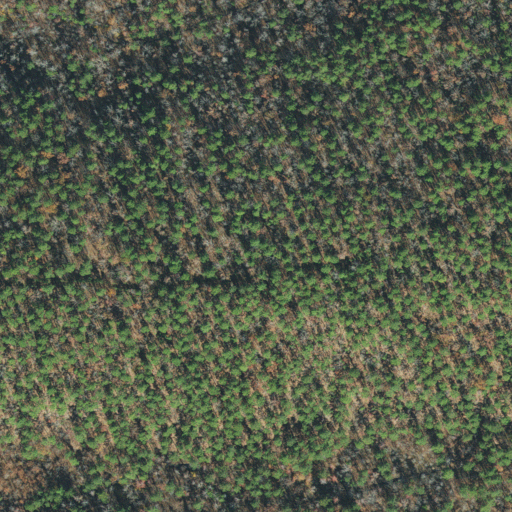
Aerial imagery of ridge(s) in Arkansas named Cedar Ridge containing mixed forest, deciduous forest, and evergreen forest